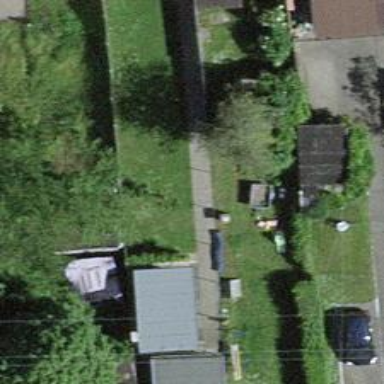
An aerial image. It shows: Garden area designated for leisure land.